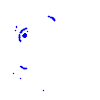
Particle: pion